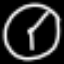
Label: clock